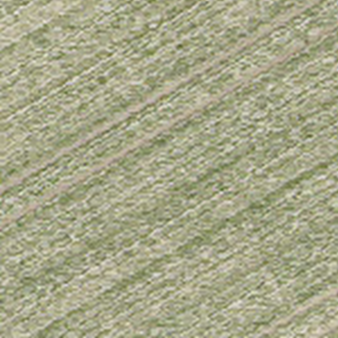
Label: other